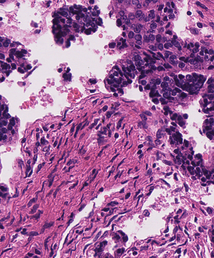
Tumor epithelial tissue: yes
Tumor-associated stroma tissue: yes
Normal tissue: no